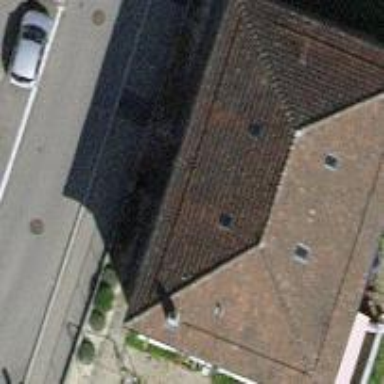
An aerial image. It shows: Detached building with hipped roof shape.